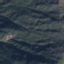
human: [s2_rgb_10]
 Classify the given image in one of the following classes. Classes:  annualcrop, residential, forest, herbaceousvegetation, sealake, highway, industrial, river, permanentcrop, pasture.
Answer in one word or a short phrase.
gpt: HerbaceousVegetation